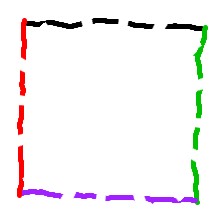
Shape: square